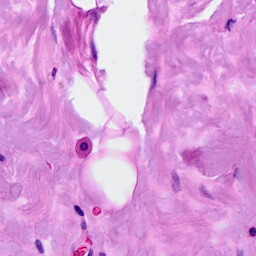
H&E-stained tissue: Breast